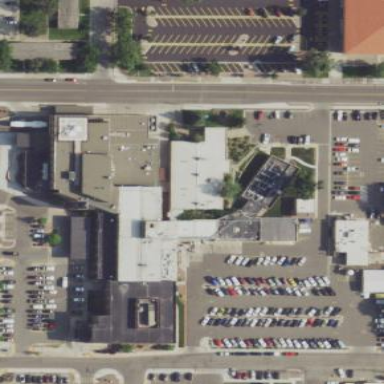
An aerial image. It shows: Hospital building.